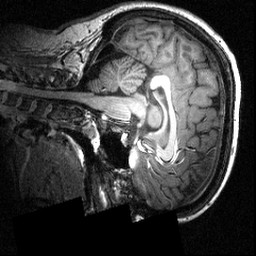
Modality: T1w
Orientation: sagittal
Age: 21
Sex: female
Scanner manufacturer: siemens
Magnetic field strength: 3.951 T
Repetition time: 1.5 s
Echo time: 0.00335 s